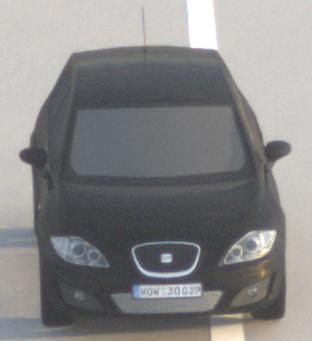
Make: SEAT
Model: Leon 1.4
Detailed model: Leon (1P)
Model produced from: 2009/04
Model produced until: 2010/08
Doors: 5
Color: black
Road condition: dry road
Daytime: sunrise or sunset
Contrast: low contrast